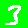
Digit: 3